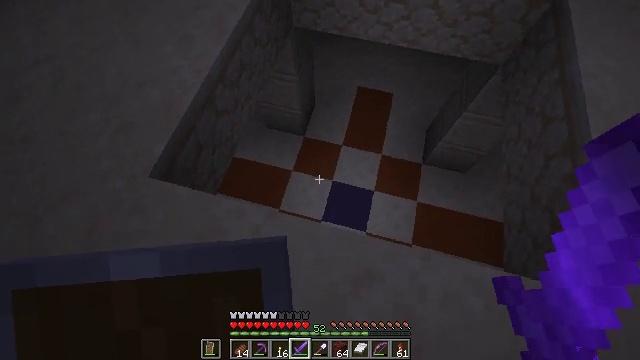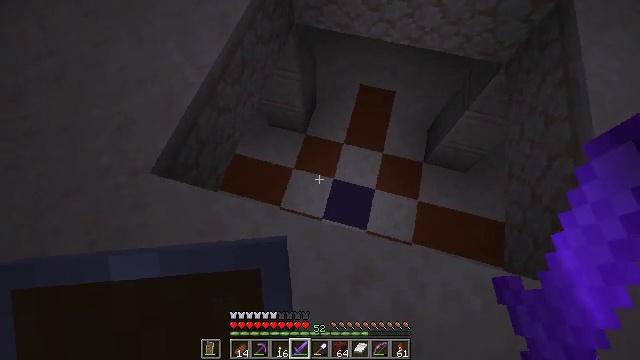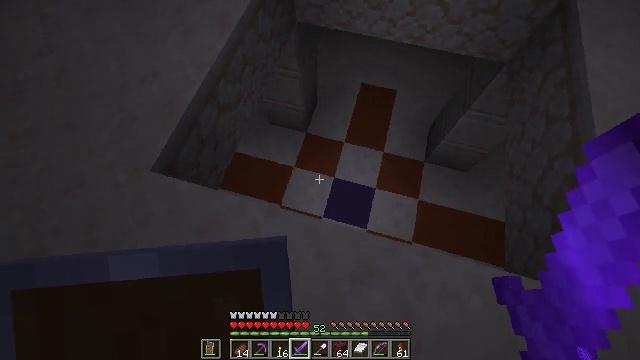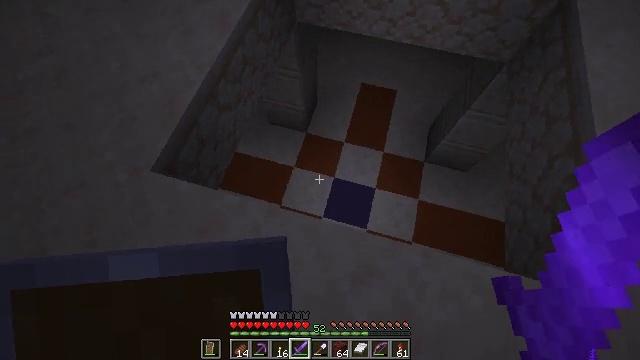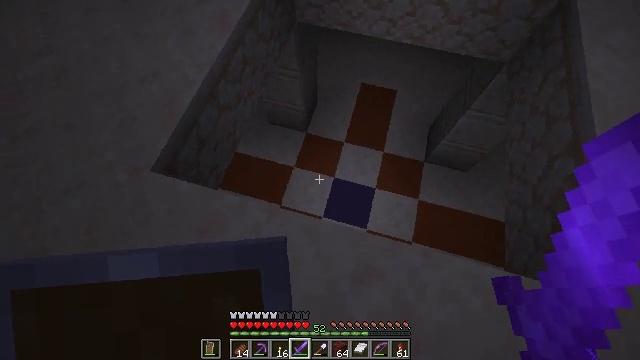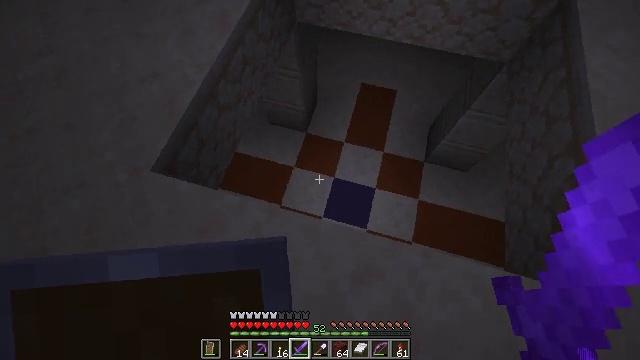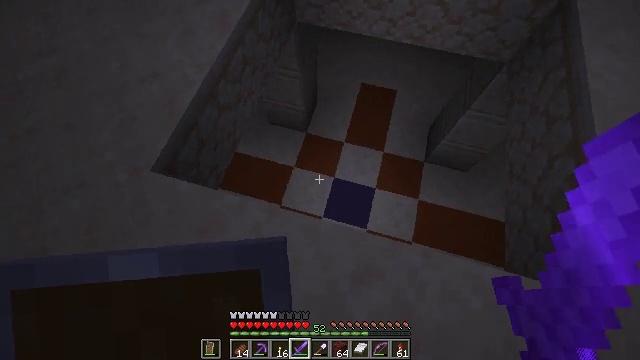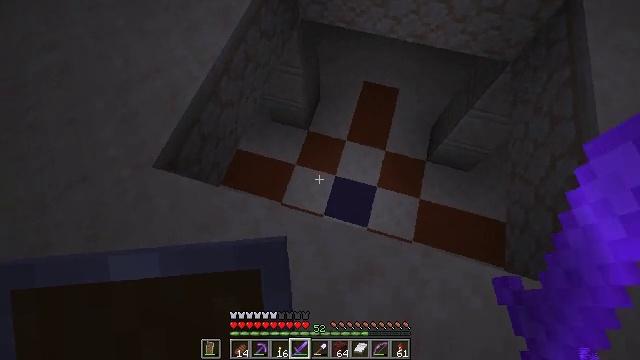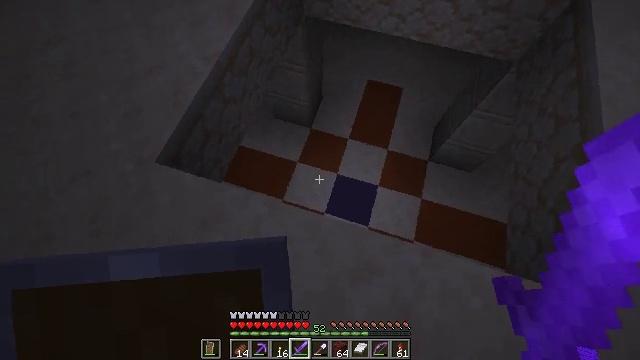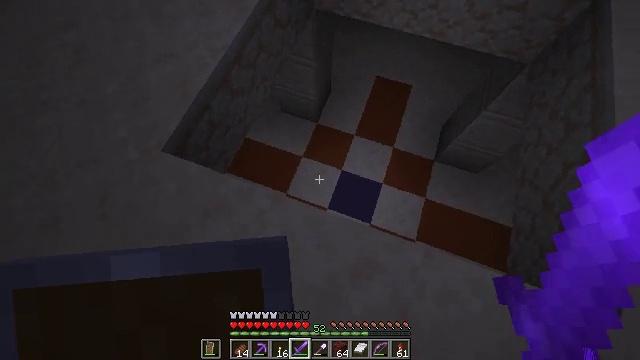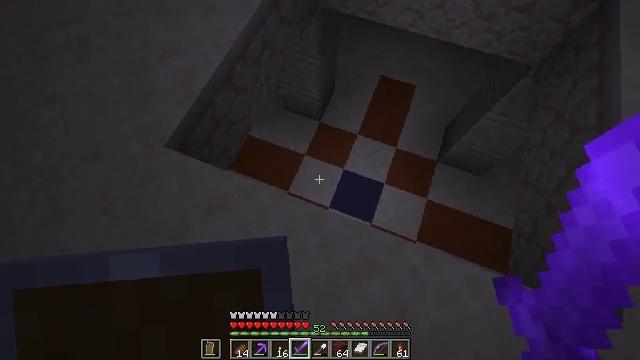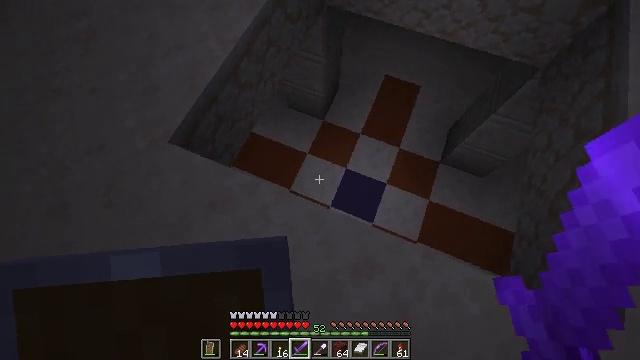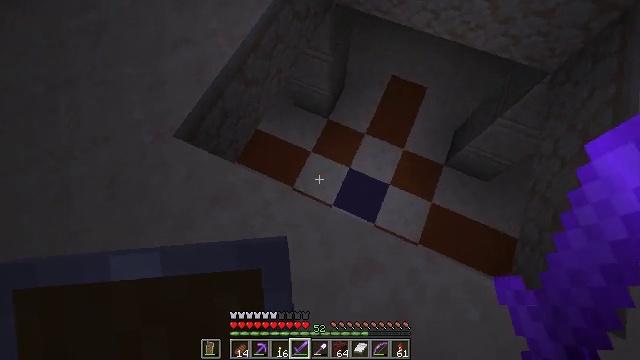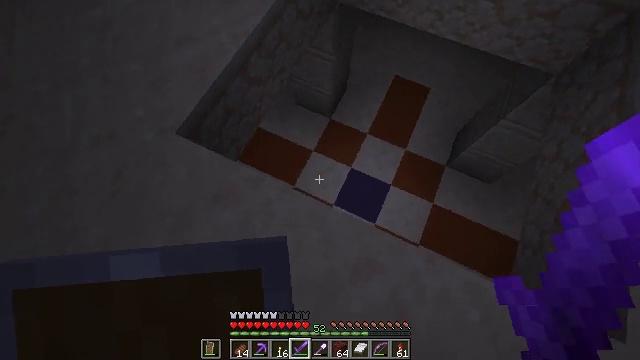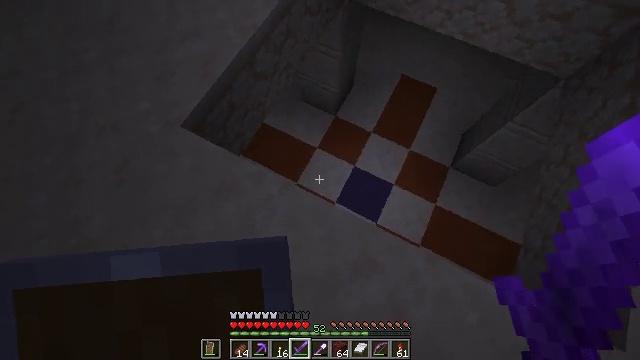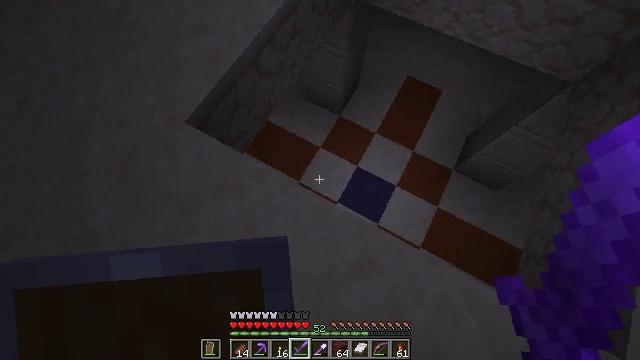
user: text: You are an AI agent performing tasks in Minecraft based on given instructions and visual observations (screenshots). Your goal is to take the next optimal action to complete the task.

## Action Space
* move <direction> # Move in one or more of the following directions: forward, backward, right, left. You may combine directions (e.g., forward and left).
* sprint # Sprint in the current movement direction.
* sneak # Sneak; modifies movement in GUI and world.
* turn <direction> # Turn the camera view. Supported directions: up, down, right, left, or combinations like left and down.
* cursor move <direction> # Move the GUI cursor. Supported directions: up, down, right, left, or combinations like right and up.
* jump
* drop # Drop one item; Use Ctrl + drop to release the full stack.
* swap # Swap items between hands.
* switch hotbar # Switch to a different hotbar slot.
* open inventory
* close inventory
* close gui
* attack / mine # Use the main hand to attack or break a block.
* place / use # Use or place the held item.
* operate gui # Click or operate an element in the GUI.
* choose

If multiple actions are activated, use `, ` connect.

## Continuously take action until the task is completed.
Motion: motion action
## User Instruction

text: Collect sandstone by mining.
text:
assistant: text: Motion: no_op
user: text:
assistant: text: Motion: no_op
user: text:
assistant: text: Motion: no_op
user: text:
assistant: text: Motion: no_op
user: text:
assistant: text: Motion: no_op
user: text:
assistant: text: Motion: no_op
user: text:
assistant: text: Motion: no_op
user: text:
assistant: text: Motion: turn left
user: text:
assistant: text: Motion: turn left and down
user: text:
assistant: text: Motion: turn left
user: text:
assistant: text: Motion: turn left
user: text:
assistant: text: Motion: turn left
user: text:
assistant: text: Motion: no_op
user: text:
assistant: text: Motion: turn left
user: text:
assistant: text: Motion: turn left
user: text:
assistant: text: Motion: no_op
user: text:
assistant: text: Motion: no_op
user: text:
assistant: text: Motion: no_op
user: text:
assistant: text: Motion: no_op
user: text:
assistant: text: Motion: no_op
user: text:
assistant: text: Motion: turn left
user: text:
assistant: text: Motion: turn left
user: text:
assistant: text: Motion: turn left
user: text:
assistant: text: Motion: turn left
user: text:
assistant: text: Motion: no_op
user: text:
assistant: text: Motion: turn left
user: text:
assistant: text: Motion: turn left and up
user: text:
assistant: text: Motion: turn left and up
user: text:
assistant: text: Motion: turn left and up
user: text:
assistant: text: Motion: turn left and up